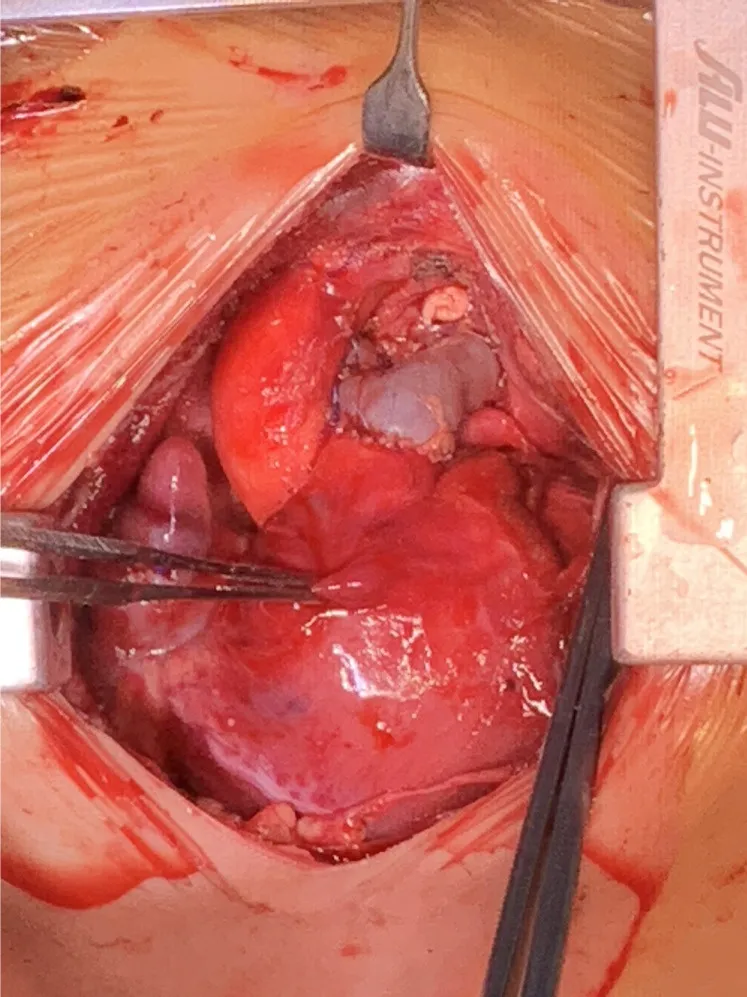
Surgery eventually reconstructed the pulmonary artery with satisfactory morphology and diameters.
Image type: medical_photograph (other_medical_photograph)